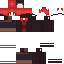
A male human skin with dark skin, wearing brown hood dressed in a red hoodie and red pants, featuring a closed mouth.